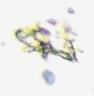
Label: Detritus